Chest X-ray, AP view. Patient: 63 years old, sex F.
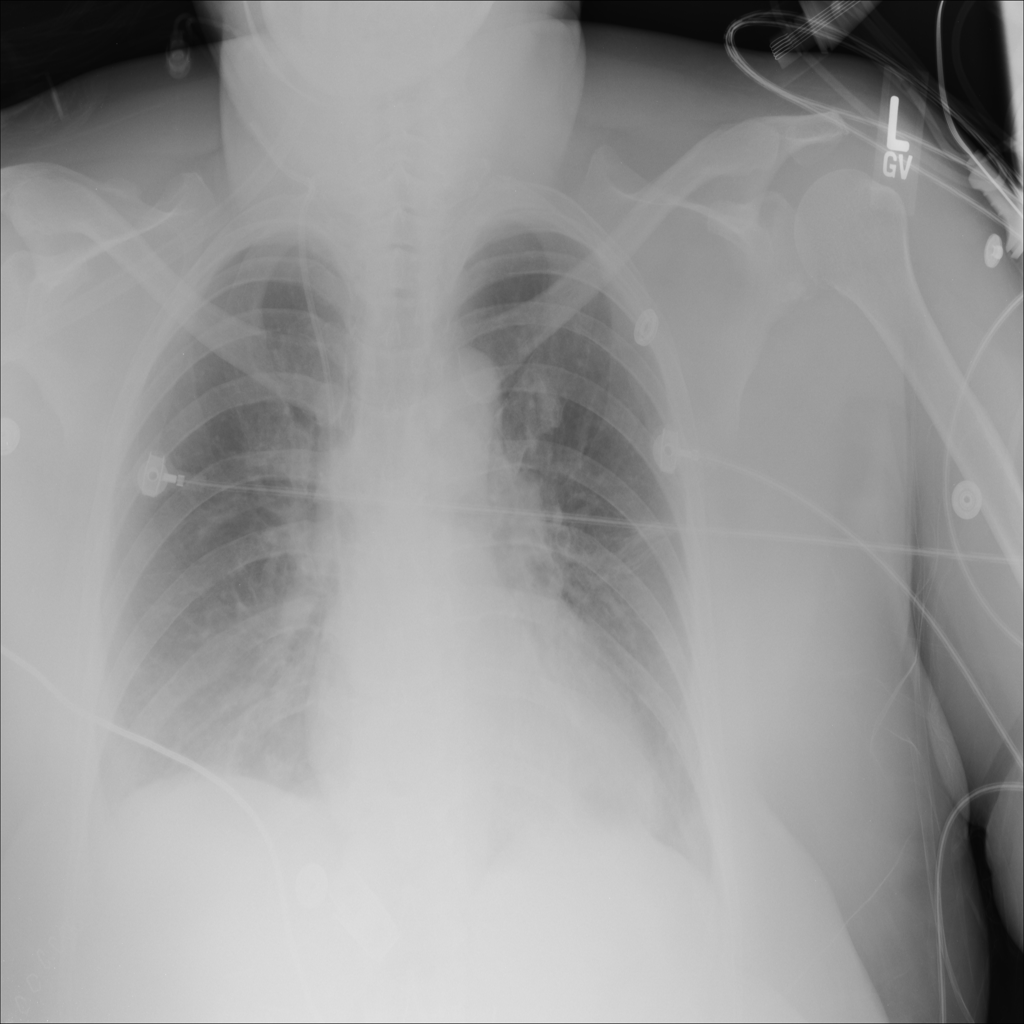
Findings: Atelectasis